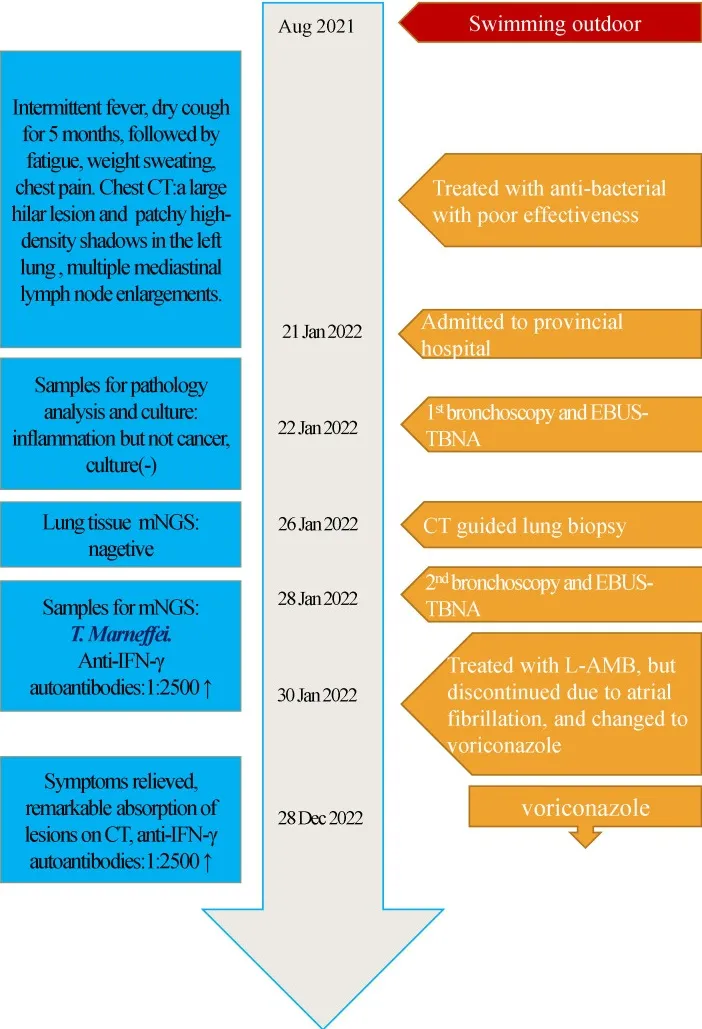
Timeline of T. Marneffei Infection patient.
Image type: chart (chart)